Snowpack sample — Buffalo Mountain, Silverthorne, Colorado, USA (1/25/25, 10:11 AM MST)
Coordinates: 39.6222, -106.1139
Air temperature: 22 °F
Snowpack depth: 110 cm
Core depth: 20 cm
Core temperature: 48.2 °F
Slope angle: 12°, slope face: 102°
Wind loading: high
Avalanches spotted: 0
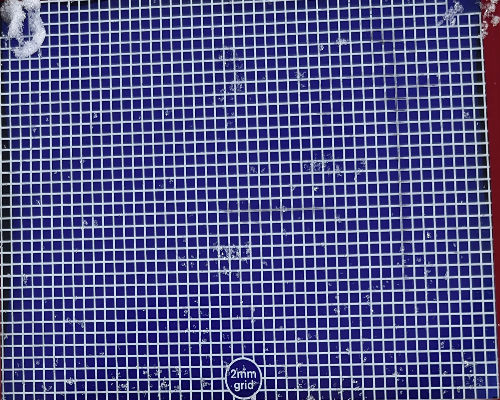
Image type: profile
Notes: No avalanches nearby, collected on the outskirts of a fire break 15 meters from the treeline, on way to Buffalo and Red Mountain